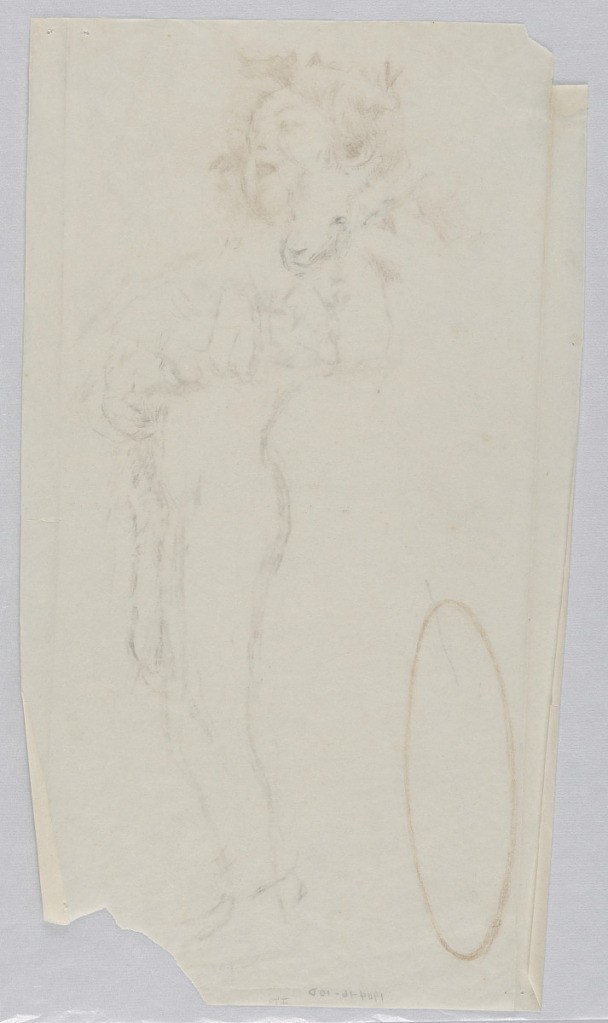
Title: Study for standing boy with kid, “Vintage Festival,” Mendelssohn Glee Club, New York, NY
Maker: Robert Frederick Blum, American, 1857–1903
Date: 1895–1898
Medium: Black, brown pastel crayon on tracing paper
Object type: Drawing
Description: Young male figure standing slightly turned, holding kid with both arms; Alterations in black pastel crayon. The head of the boy is now shown and most of the drawing is indistinct. Beside is a brown ovoid.